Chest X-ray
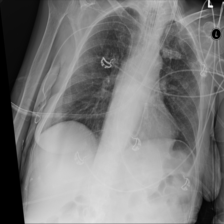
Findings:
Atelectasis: negative
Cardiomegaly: negative
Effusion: negative
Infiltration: negative
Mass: negative
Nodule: negative
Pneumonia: negative
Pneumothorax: negative
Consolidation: negative
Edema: negative
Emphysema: negative
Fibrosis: negative
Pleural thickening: negative
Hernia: negative